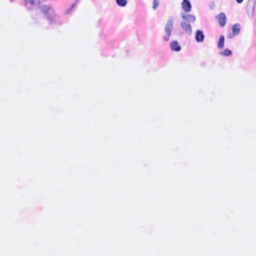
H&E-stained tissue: Breast